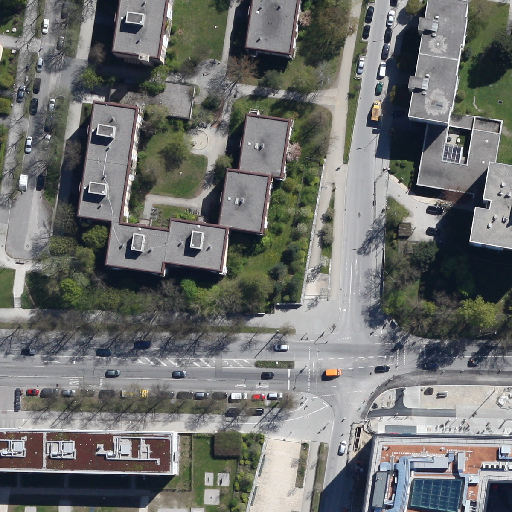
Referring expression: impervious surface